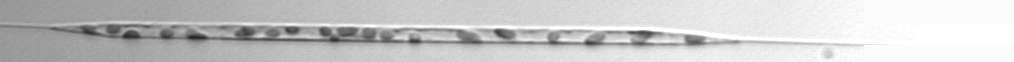
Label: Rhizosolenia